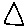
Label: triangle